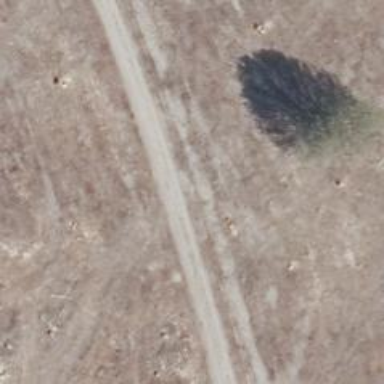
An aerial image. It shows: Sandy track road with grade4 tracktype.